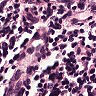
Metastatic tissue present: no